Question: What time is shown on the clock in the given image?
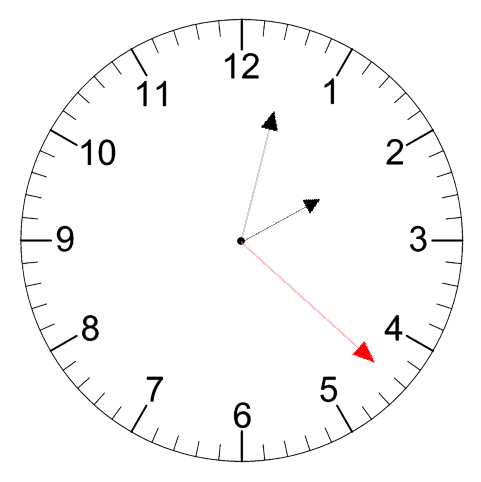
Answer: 02:02:22